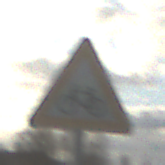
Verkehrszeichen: RadverkehrRechts
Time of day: SunriseSunset
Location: Outdoor (RoadRail)
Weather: PartlyCloudy
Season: NotSpecified
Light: Natural